Question: I am relatively new to HTML/CSS and am having an impossible time making two pics line up with an ASP MVC website. The bookend pic we are using for the menu bar cannot line up with the rest of the background pics. Below is a screenshot of the problem, the HTML and the CSS. The bookend pic that is not adjusted correctly is NAV-Left-Corner, and it's id in the CSS is "#menuLeft." The rest of the nav bar uses a small blue pic repeated horizontally. That portion of the CSS can be found in the "ul#Menu" section. (I'm having the same problem with the right bookend, just wanted to simplify things for the sake of this post)

HTML
'''
<body>
@using Monet.Common
<div class="page">
<header>
<div style="margin: 20px;">
@* <a href="Home" style="color: white; font-size: 36px; font-weight: bold;text-decoration: none;" onclick="DoFun();">Monet </a>*@
<span href="Home" style="color: white; font-size: 36px; font-weight: bold;text-decoration: none;" onclick="DoFun();">Monet </span>
<span style="color: white; font-size: 18px; ">&nbsp;&nbsp; </span>
</div>
@* </a>*@
@* <div id="logindisplay">
@Html.Partial("_LogOnPartial")
</div>*@
<nav>
<ul id="menu">
<img src="../../Content/images/NAV-Left-Corner.gif" id="menuLeft" alt="mLeft"/>
<li id="mTop">@Html.MenuLink("Agents", "Index", "Agent")</li>
<li class="mProducts">@Html.MenuLink("Products", "Index", "Product")</li>
<li class="mPt">@Html.MenuLink("Product Training", "Index", "Course")</li>
<li class="mCe">@Html.MenuLink("Continuing Ed", "Index", "ContEdCourse")</li>
<li id="mBottom">@Html.MenuLink("Help", "About", "Home")</li>
<img src="../../Content/images/NAV-Right-Corner.gif" id="menuRight" alt="mRight"/>
</ul>
</nav>
</header>
<img src="../../Content/images/TEST2body_top.png" id="topPic" alt="tag"/>
<section id="main">
@RenderBody()
</section>
<footer>
<span style="color: Gray;"> Copyright ©️ 2012 For Internal Use Only. </span>
</footer>
</div>
</body>
'''
CSS
'''
ul#menu {
/*border-bottom: 1px #5C87B2 solid;*/
background-image: url('../../Content/Images/Nav-Background.gif');
background-position:center;
background-repeat:repeat-x;
padding: 0 0 2px;
position: relative;
margin: 0;
text-align: right;
}
#menuLeft
{
vertical-align:middle;
}
#menuRight
{
vertical-align:middle;
}
'''
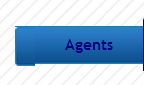
Answer: I agree with Nile in comment ("dont do it this way").
Anyway - you can just move anything up or down by adding some padding or margin. You can also use negative padding-top, to move image up, even outside its container.
'''
ul#menu {
/*border-bottom: 1px #5C87B2 solid;*/
background-image: url('../../Content/Images/Nav-Background.gif');
background-position:center;
background-repeat:repeat-x;
/* HERE */
padding: -5 0 2px;
position: relative;
margin: 0;
text-align: right;
}
'''
Im not sure that is recipe for you, but it may be good tip about positioning items.
---
Edit/added later:
Maybe you should not experiment with CSS in serious app like this. App "for internal use only" dont need fancy effects.
Read good tutorial about CSS and make some exercises (positioning, gradients, browser support) before you use it in work :)
<URL> is very good website with most professional free courses and tutorials i ever saw.